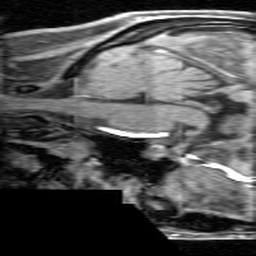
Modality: angio
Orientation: sagittal
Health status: ill
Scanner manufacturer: siemens
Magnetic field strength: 1.5 T
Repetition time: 0.039 s
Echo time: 0.00502 s